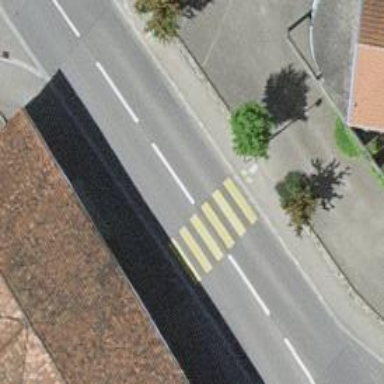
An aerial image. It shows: Secondary road with asphalt surface and sidewalk on the left.